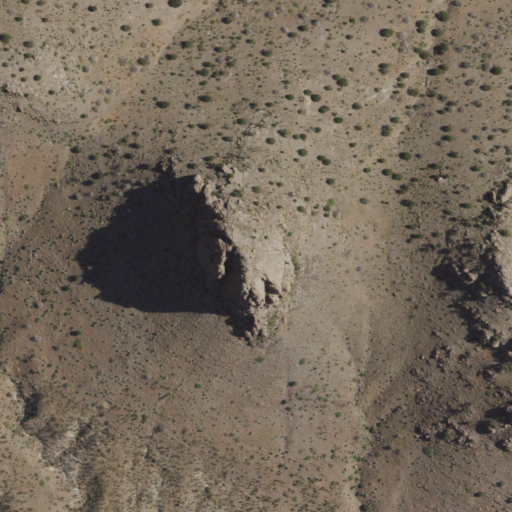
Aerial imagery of mountain in New Mexico named Three Little Hills containing shrub and grassland